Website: crate-barrel
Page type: customer-info-address
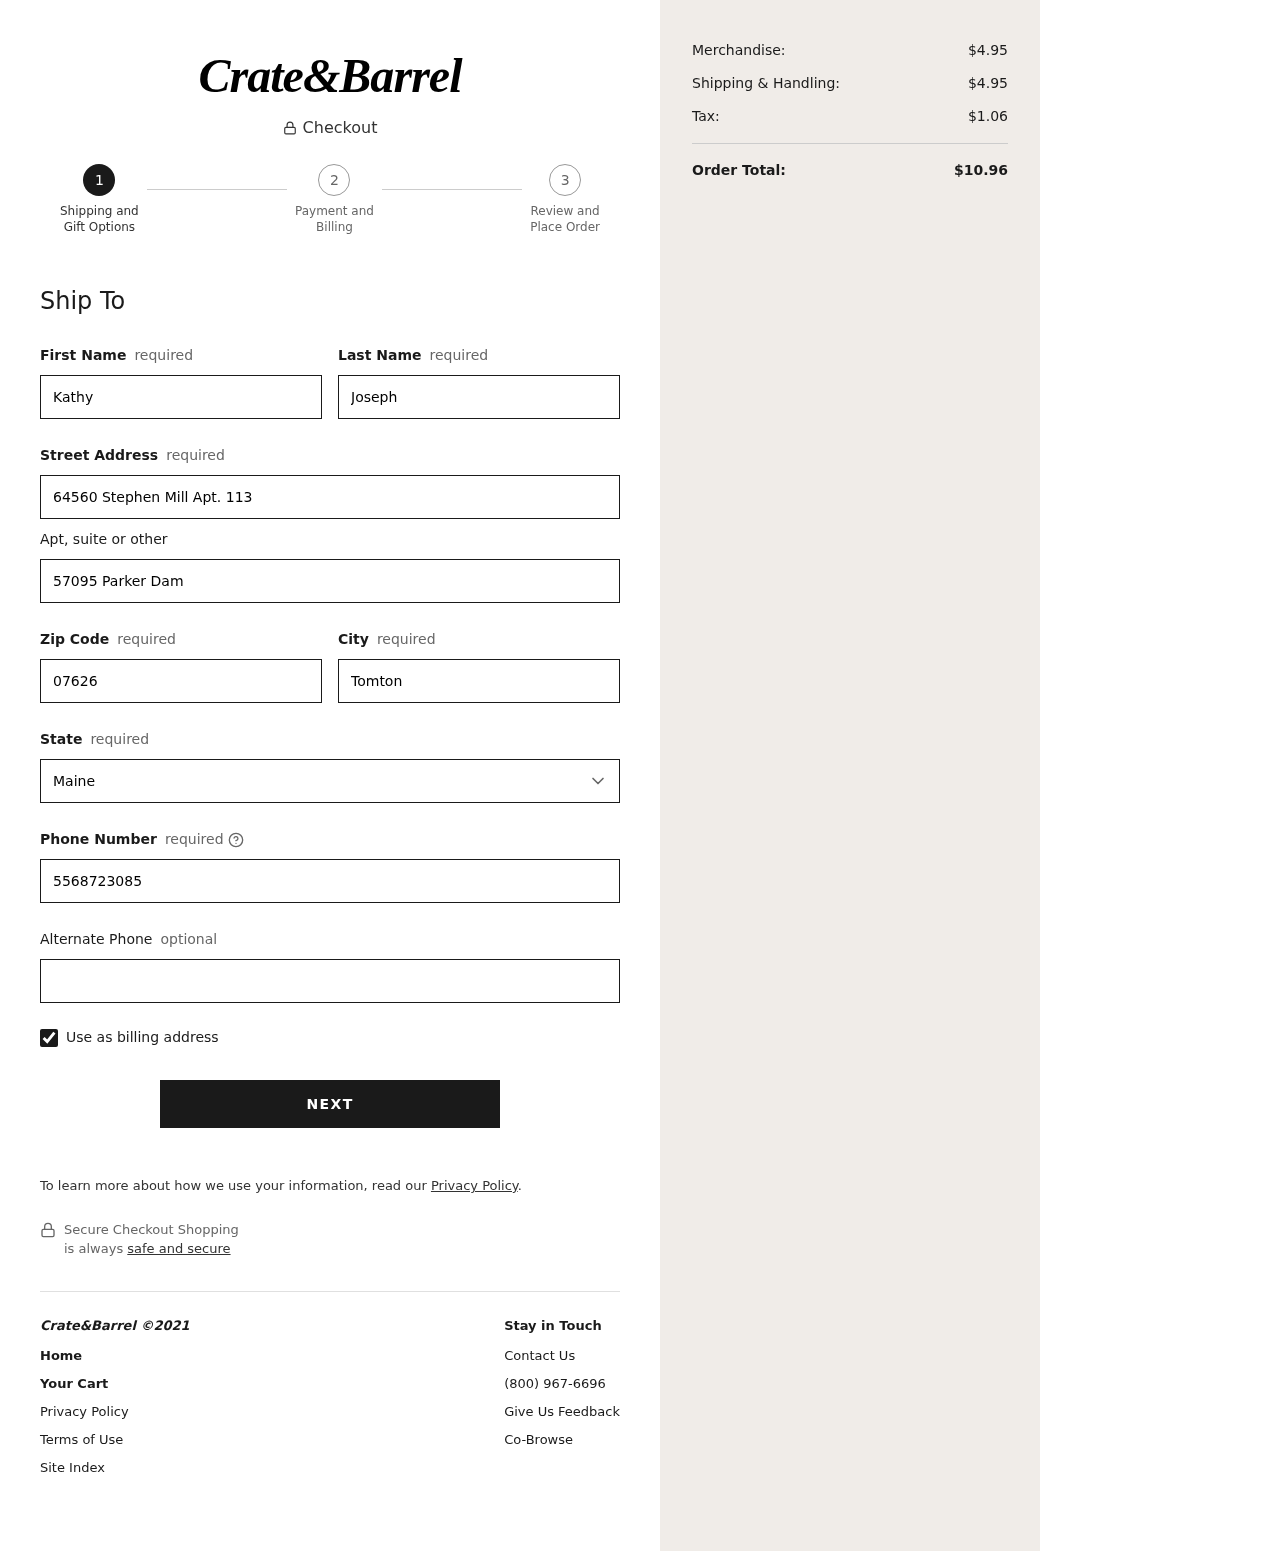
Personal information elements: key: PII_STATE
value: Maine
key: PII_FIRSTNAME
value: Kathy
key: PII_LASTNAME
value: Joseph
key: PII_STREET
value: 64560 Stephen Mill Apt. 113
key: PII_STREET2
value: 57095 Parker Dam
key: PII_POSTCODE
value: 07626
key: PII_CITY
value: Tomton
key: PII_PHONE
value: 5568723085
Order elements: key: ORDER_SUBTOTAL
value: $4.95
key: ORDER_SHIPPING_COST
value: $4.95
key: ORDER_TAX
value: $1.06
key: ORDER_TOTAL
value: $10.96